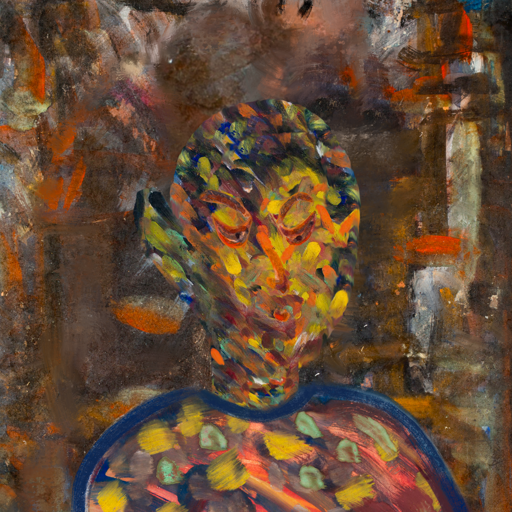
Background: GypsyQueen, Head And Neck Side: An_Impression, Face Side: Hypocrite, Bust: Mother_And_Son_Mother, Hair Side: Blank, Head Accessory: Blank, Second Necklace: Blank, Necklace: Blank, Baby: Blank